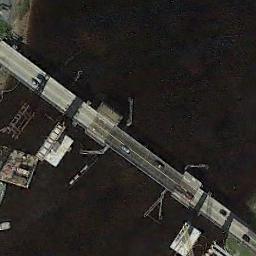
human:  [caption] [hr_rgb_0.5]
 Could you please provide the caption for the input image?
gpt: A bridge connects the land on both sides of the river  There are white supports and many cars on the bridge .

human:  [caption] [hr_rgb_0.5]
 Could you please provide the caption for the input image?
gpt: On one side of the river are vegetation and on the other side are settlements .

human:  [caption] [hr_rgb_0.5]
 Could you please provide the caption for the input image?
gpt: A bridge built on a dark blue river and some cars on the bridge .

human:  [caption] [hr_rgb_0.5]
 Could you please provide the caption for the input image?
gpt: There is a bridge with some cars over the river .

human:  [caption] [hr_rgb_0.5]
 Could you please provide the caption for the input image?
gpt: There are many cars on the bridge .